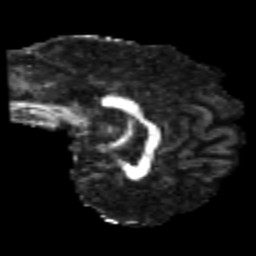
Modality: FA
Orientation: sagittal
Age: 26
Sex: male
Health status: healthy
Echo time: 0.074 s